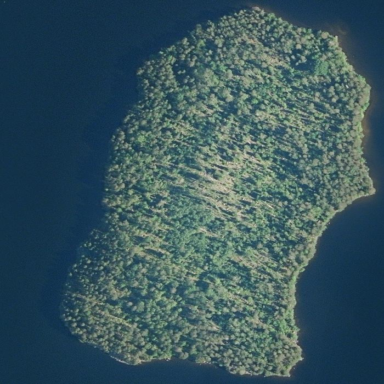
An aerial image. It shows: Image showing island.